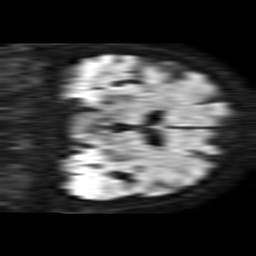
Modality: TRACE
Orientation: coronal
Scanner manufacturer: philips
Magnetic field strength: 1.5 T
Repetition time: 3.269 s
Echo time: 0.06922 s